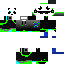
A female human skin with dark skin, wearing brown long hair dressed in a blue hoodie and black pants, featuring a closed mouth.